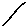
Label: line